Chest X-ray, AP view. Patient: 67 years old, sex F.
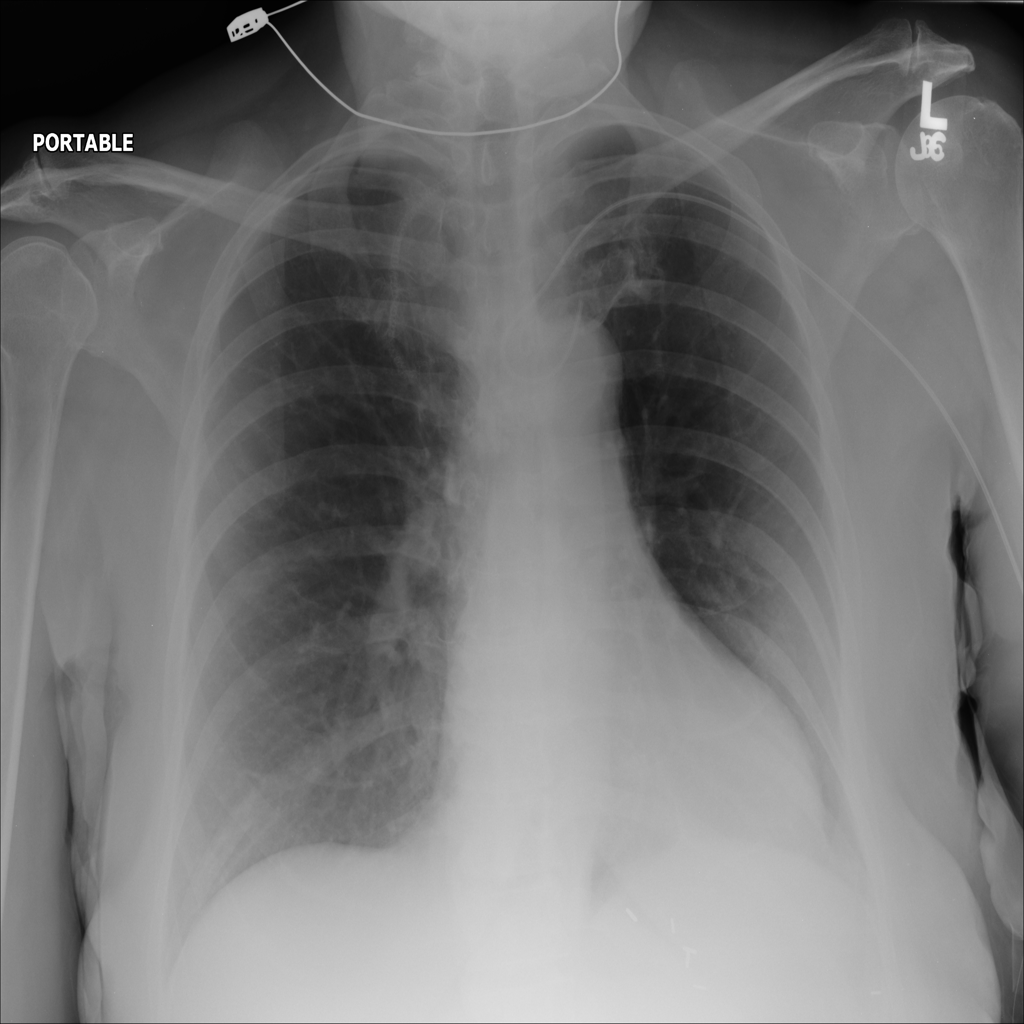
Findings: No Finding